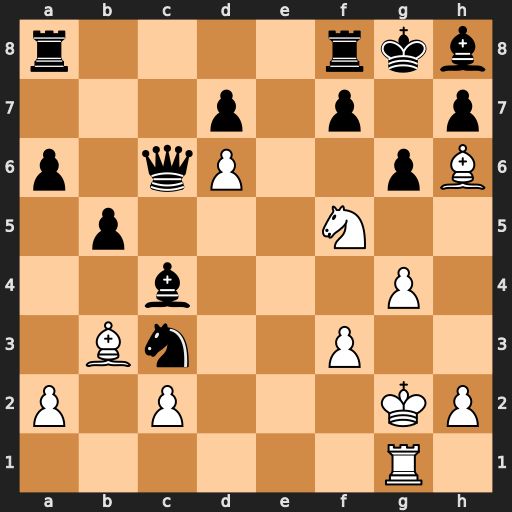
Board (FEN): r4rkb/3p1p1p/p1qP2pB/1p3N2/2b3P1/1Bn2P2/P1P3KP/6R1
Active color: w
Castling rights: -
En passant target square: -
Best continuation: Ne7#